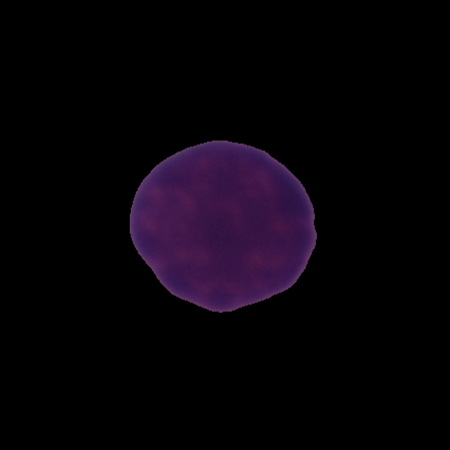
Label: healthy